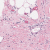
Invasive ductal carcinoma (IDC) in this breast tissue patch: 0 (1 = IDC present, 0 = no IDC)